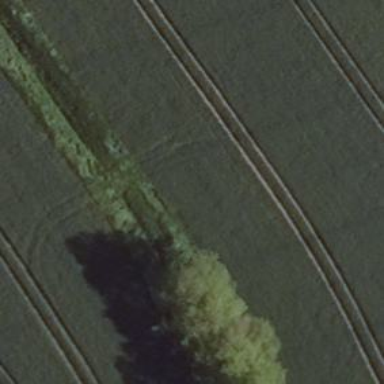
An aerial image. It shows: Row of trees in natural setting.